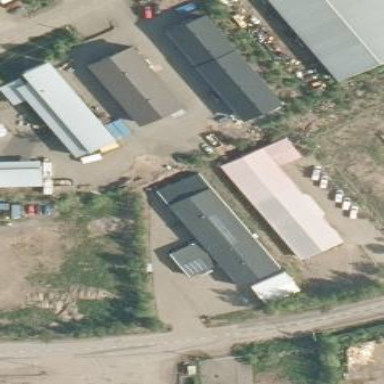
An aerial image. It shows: Industrial building.